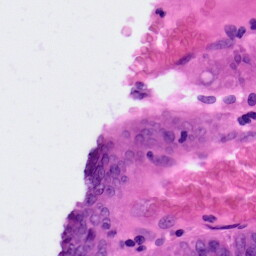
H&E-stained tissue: Colon